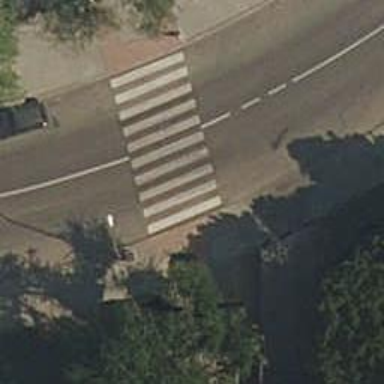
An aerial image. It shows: Zebra crossing on the road.